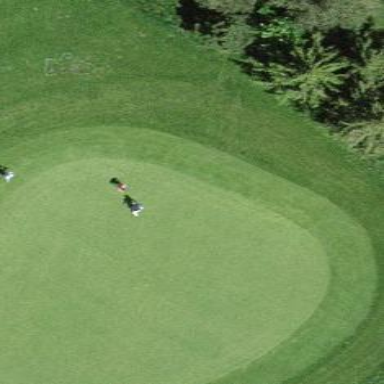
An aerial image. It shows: Picturesque green golfing area with grass land use.